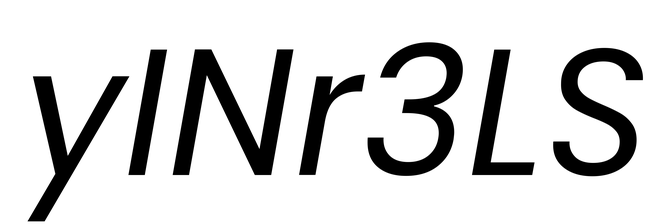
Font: Poppins-Italic